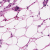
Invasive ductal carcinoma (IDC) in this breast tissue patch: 0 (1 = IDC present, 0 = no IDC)